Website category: jobs
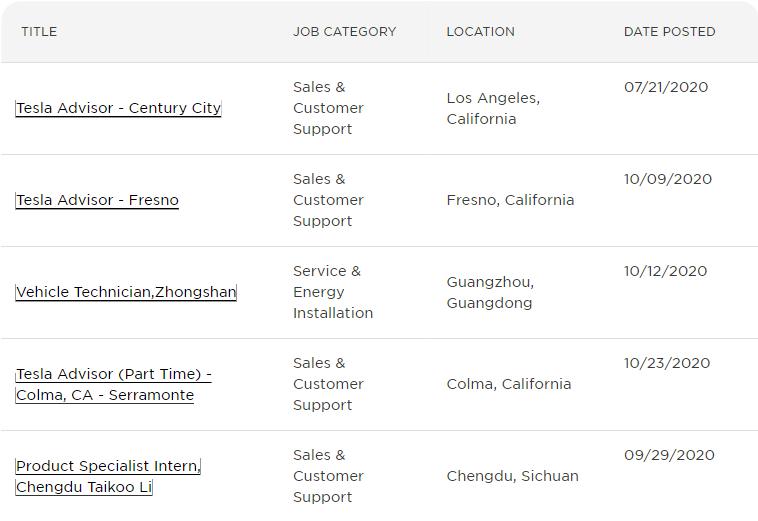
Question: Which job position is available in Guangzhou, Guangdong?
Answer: Vehicle Technician,Zhongshan

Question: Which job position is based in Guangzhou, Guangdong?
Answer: Vehicle Technician,Zhongshan

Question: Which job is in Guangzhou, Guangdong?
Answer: Vehicle Technician,Zhongshan

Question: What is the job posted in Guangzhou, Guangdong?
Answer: Vehicle Technician,Zhongshan

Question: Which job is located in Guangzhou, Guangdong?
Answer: Vehicle Technician,Zhongshan

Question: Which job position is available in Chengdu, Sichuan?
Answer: Product Specialist Intern, Chengdu Taikoo Li

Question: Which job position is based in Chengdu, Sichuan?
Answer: Product Specialist Intern, Chengdu Taikoo Li

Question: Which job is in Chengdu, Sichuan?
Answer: Product Specialist Intern, Chengdu Taikoo Li

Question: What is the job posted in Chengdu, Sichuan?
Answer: Product Specialist Intern, Chengdu Taikoo Li

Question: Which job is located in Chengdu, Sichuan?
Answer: Product Specialist Intern, Chengdu Taikoo Li